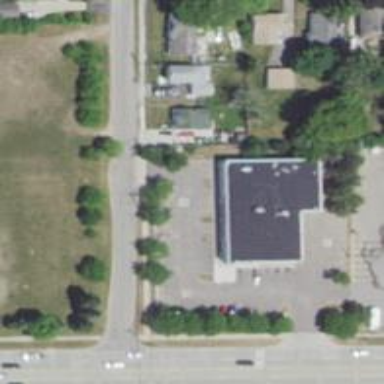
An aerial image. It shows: Pharmacy providing healthcare services.